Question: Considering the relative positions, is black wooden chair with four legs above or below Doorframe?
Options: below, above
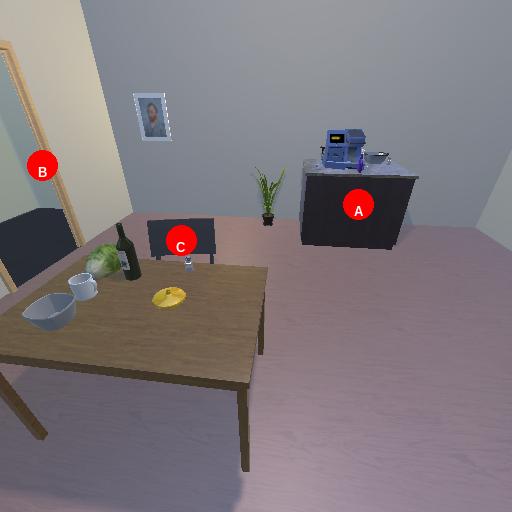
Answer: below